Question: I have a question, about zooming on a found cluster in my dataset. I want to create as many new matrices as the given number of clusters as it returns. Specifically, I am not sure as to how to go back to the data and take a sub population of interest out. I know I can do:
'''
mycl <- cutree(hr, 2);
'''
But then what?
Here is what I have so far [complete code]:
Say you have a matrix 'm' You cluster, by distances in a correlation matrix by row 'hr' and by columns 'hc'
'''
m = matrix(0, 10, 5, dimnames = list(c("A", "B", "C", "D", "E", "F", "G", "H", "I", "J"), c(1, 2, 3, 4, 5)))
m[1,] = c(0,0,0,0,1)
m[2,] = c(0,0,0,1,1)
m[3,] = c(0,0,1,1,1)
m[4,] = c(0,0,1,1,0)
m[5,] = c(1,0,0,0,0)
m[6,] = c(1,1,1,0,0)
m[7,] = c(0,1,1,0,0)
m[8,] = c(0,1,1,0,0)
m[9,] = c(0,1,1,1,0)
m[10,] = c(1,1,1,0,1)
# Generates row and column dendrograms.
hr <- hclust(as.dist(1-cor(t(m), method="pearson")), method="ward");
hc <- hclust(as.dist(1-cor(m, method="spearman")), method="ward")
'''
Now, I can do a heatmap of my data:
'''
library(gplots)
mycl <- cutree(hr, 2);
mycolhc <- rainbow(length(unique(mycl)), start=0.1, end=0.9);
mycolhc <- mycolhc[as.vector(mycl)]
myheatcol <- redgreen(75)
# Creates heatmap for entire data set
heatmap.2(
m,
Rowv=as.dendrogram(hr),
Colv=as.dendrogram(hc),
col=myheatcol,
scale="row",
density.info="none",
trace="none",
RowSideColors=mycolhc,
cexCol=0.6,
labRow=NA
)
'''

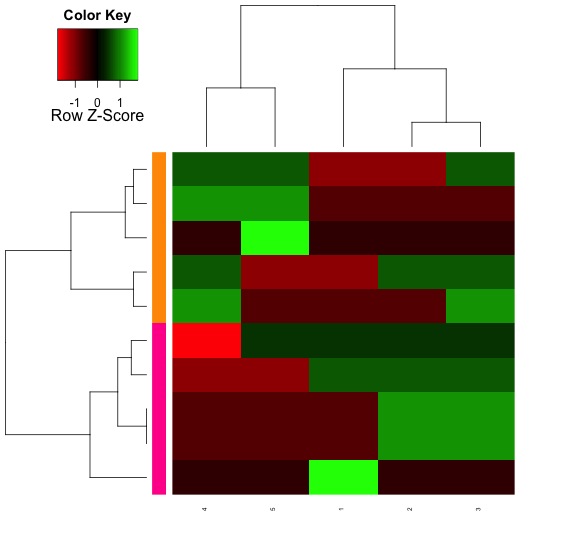
Answer: Two things come to mind:
Solution 1:
'''
# Convert to a dendrogram object
hor.dendro <- as.dendrogram(hr)
# Get values for the first branch
m.1 <- m[unlist(hor.dendro[[1]]),]
'''
Solution 2:
'''
# Cut the tree in 2
tree.cut <- cutree(hr, 2)
# Get the ids for cluster #1
clust.1 <- which(tree.cut==1)
# Get the values from m
m.1 <- m[clust.1,]
'''
In a more generalised manner, you may want to use one of the '*apply' functions.
For instance:
'''
clusters <- lapply(unique(tree.cut), function(grp)
{
m[which(tree.cut==grp),]
})
'''
This returns (calling 'cutree' with 2 groups)
'''
[[1]]
1 2 3 4 5
A 0 0 0 0 1
B 0 0 0 1 1
C 0 0 1 1 1
D 0 0 1 1 0
I 0 1 1 1 0
[[2]]
1 2 3 4 5
E 1 0 0 0 0
F 1 1 1 0 0
G 0 1 1 0 0
H 0 1 1 0 0
J 1 1 1 0 1
'''
You can access the results with the '[[ ]]' operator, such as: 'clusters[[2]]' to get the second cluster.